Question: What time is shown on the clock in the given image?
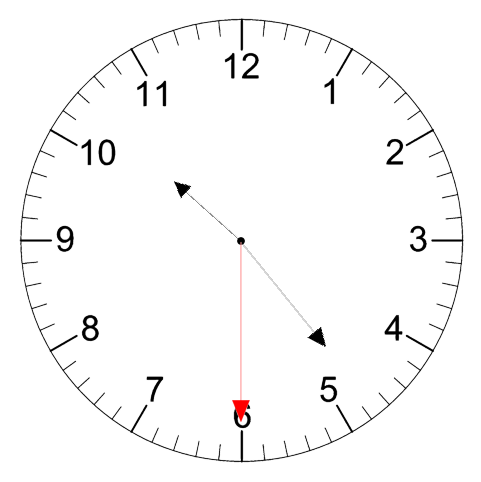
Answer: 10:23:30